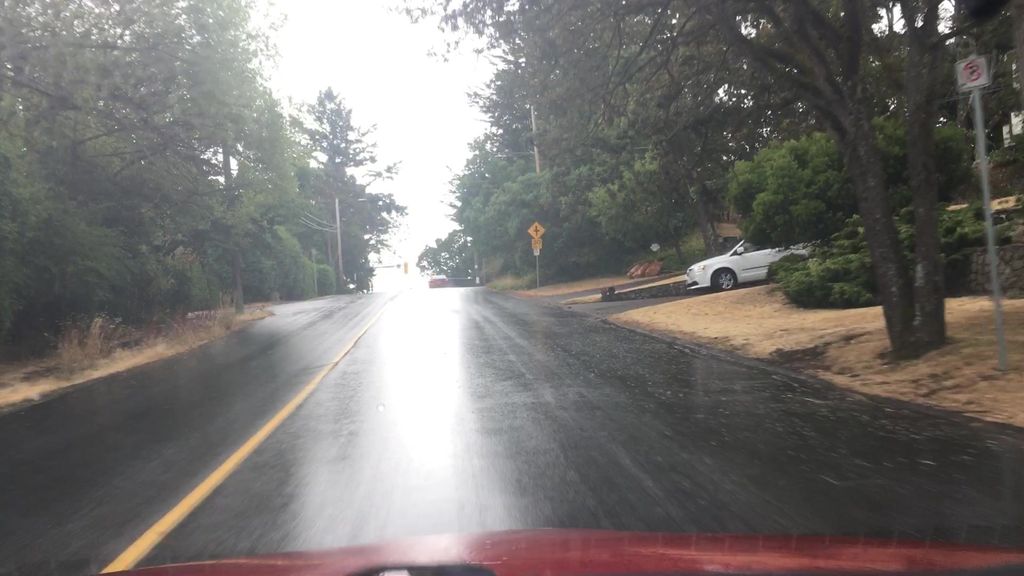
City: victoria